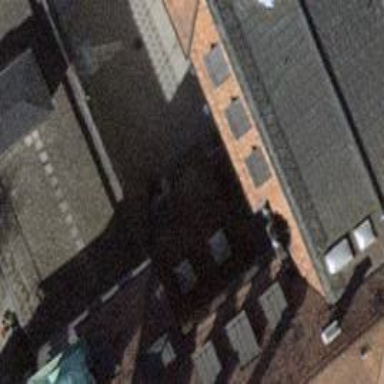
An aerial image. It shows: The building has flat roof that is oriented across.